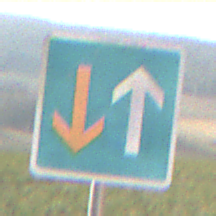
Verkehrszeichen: VorrangVorGegenverkehr
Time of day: MorningAfternoon
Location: Outdoor (Nature)
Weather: PartlyCloudy
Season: NotSpecified
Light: Natural